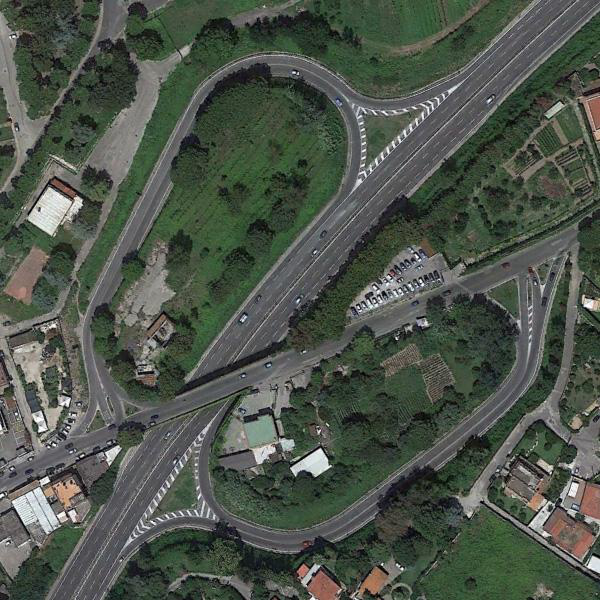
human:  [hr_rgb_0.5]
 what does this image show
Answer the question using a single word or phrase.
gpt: viaduct